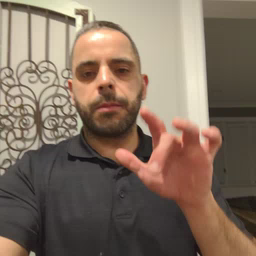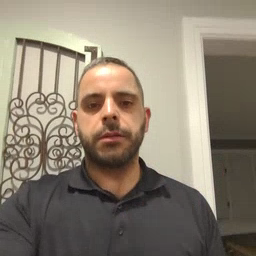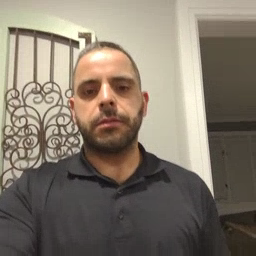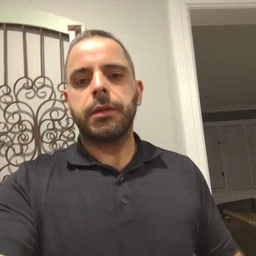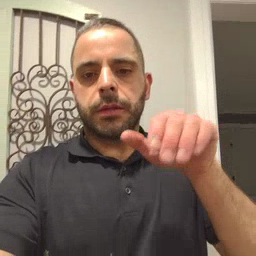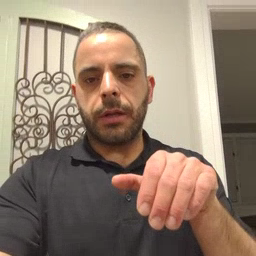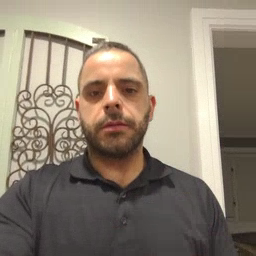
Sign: night